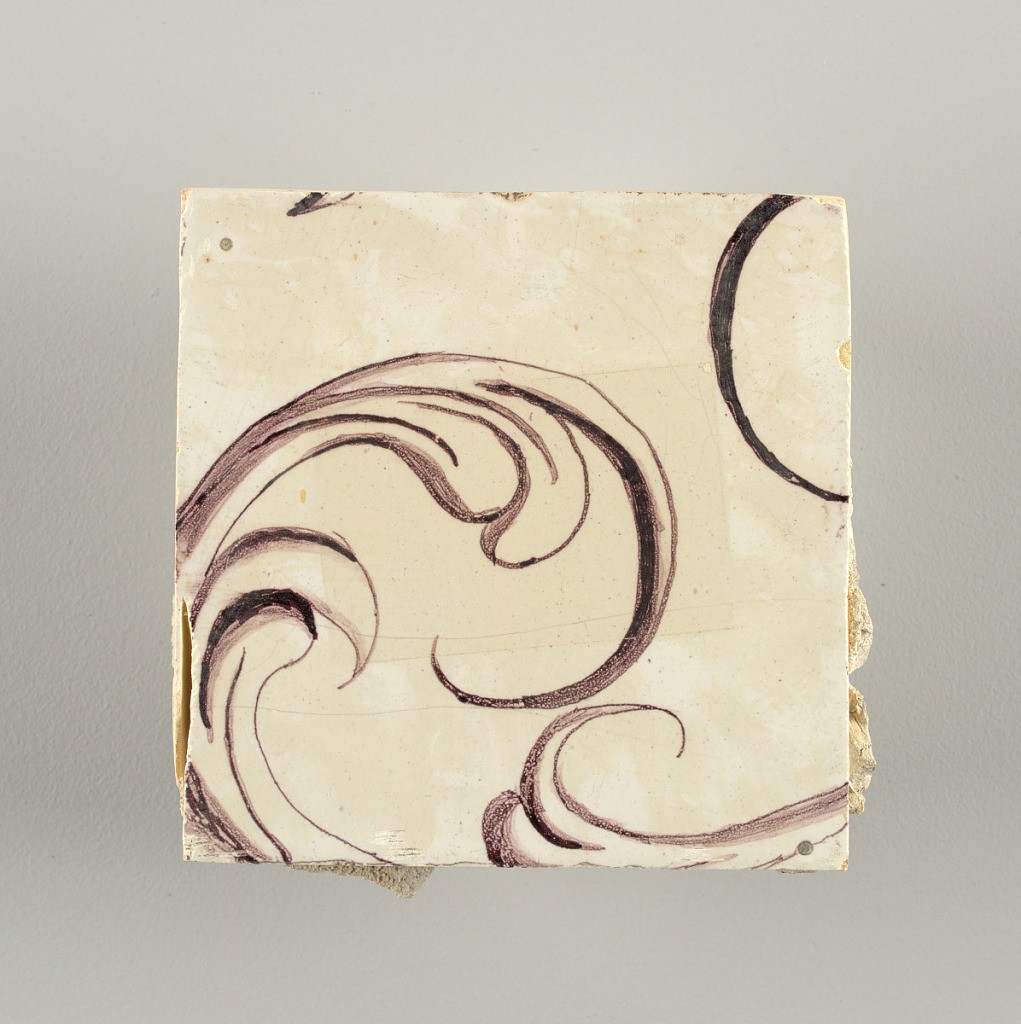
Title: Wall facing
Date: ca. 1725
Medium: tin-glazed earthenware, underglaze
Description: Running design for a frieze or a dado, composed of scrolls of foliage and strapwork, and four repeating motifs--a seated woman in a small upright oval medallion, a putto seated on a rocailled base, and strapwork in axial pattern.  The various panels, A to F, show various repeats of the same design, all being five tiles high and a varying number of tiles wide.